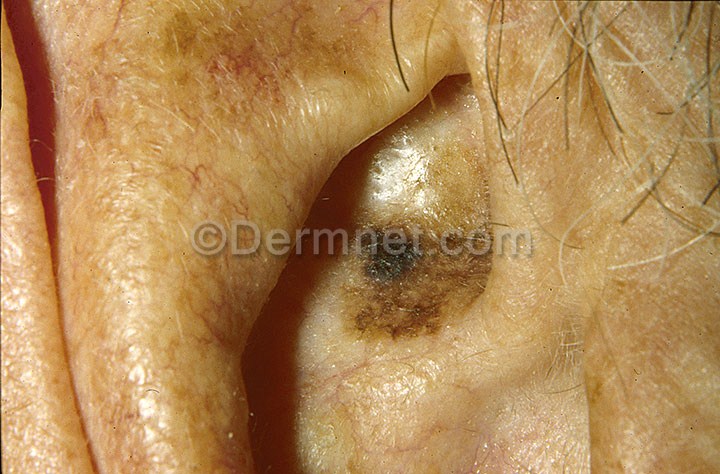
Disease: Melanoma Skin Cancer Nevi and Moles